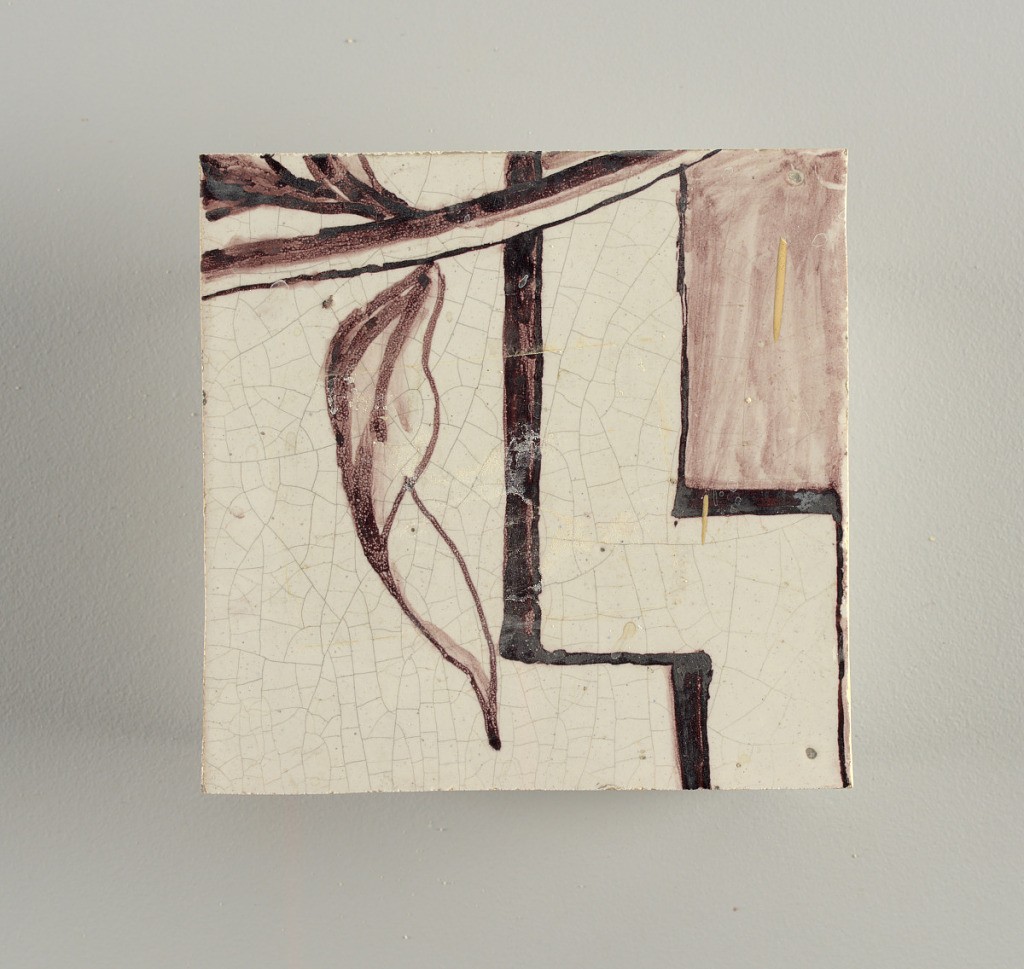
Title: Wall facing
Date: ca. 1725
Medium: tin-glazed earthenware, underglaze
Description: Running design for a frieze or a dado, composed of scrolls of foliage and strapwork, and four repeating motifs--a seated woman in a small upright oval medallion, a putto seated on a rocailled base, and strapwork in axial pattern.  The various panels, A to F, show various repeats of the same design, all being five tiles high and a varying number of tiles wide.